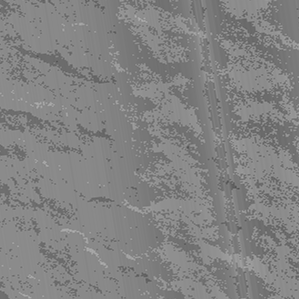
Label: frost